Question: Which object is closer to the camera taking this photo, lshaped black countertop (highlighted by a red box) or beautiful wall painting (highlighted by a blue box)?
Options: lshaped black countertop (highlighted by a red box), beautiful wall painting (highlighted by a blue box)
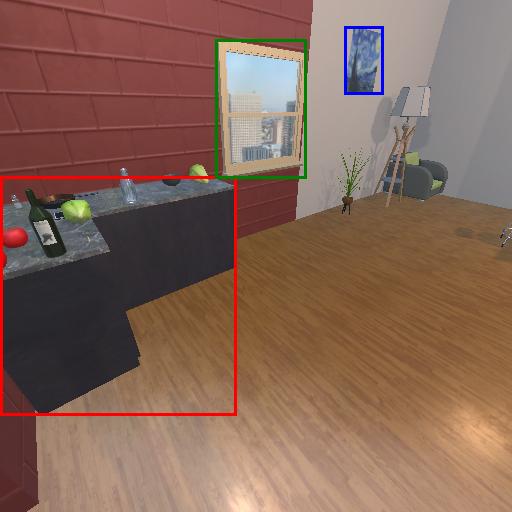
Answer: lshaped black countertop (highlighted by a red box)